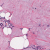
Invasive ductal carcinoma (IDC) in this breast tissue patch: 1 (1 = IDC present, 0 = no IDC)